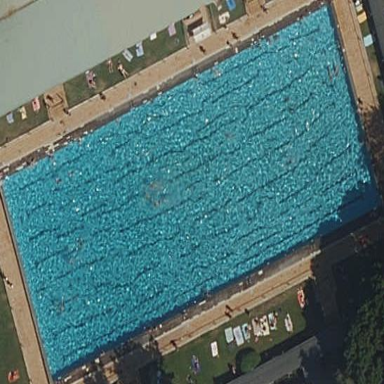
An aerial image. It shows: Swimming pool within leisure land area designed for swimming activities.